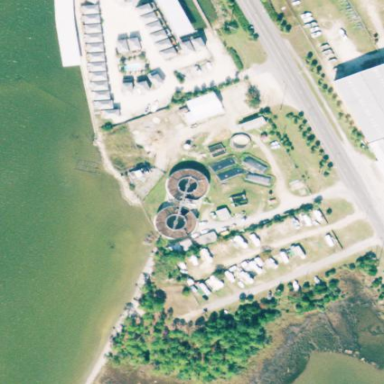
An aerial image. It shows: Wastewater plant.